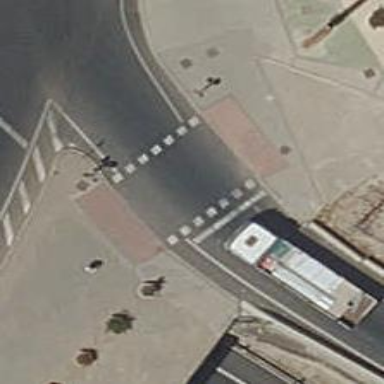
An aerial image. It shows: Crossing with traffic signals.